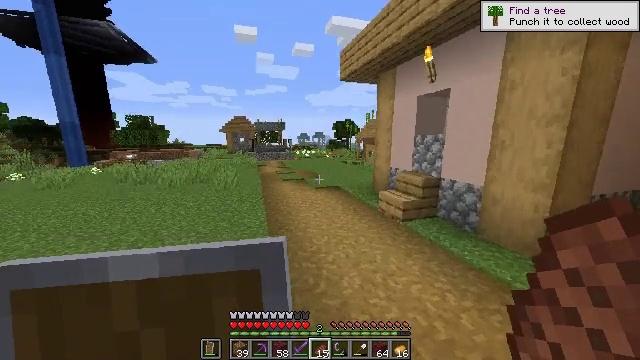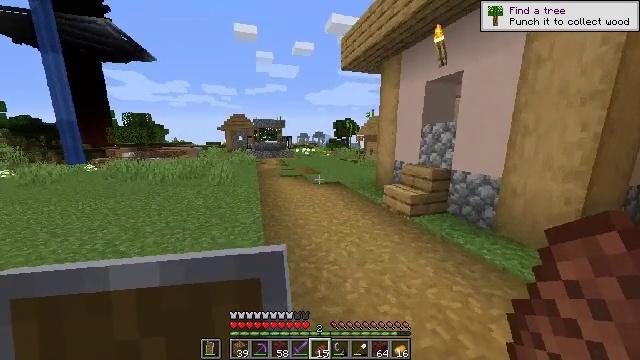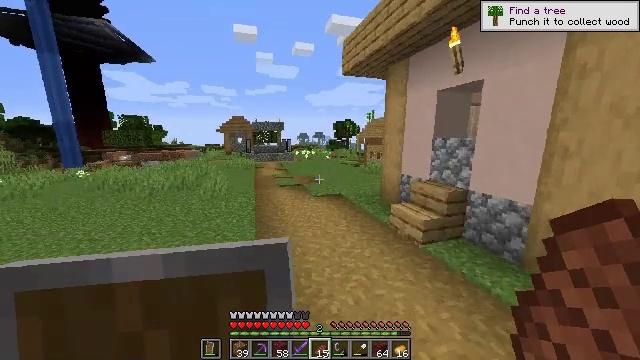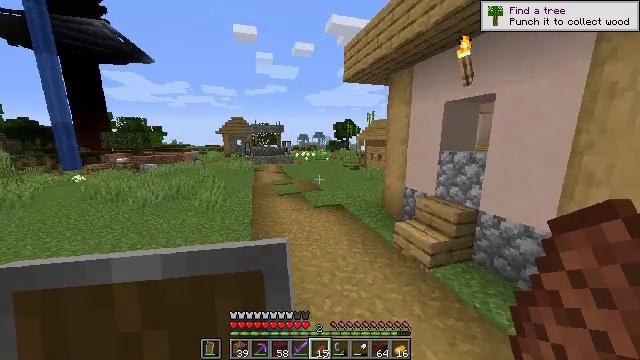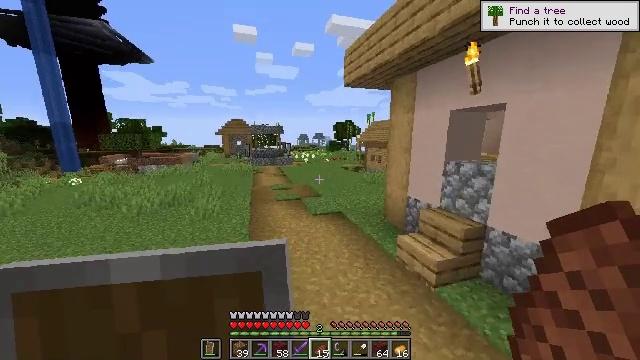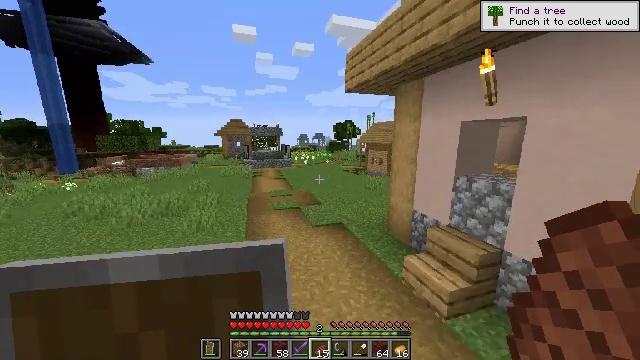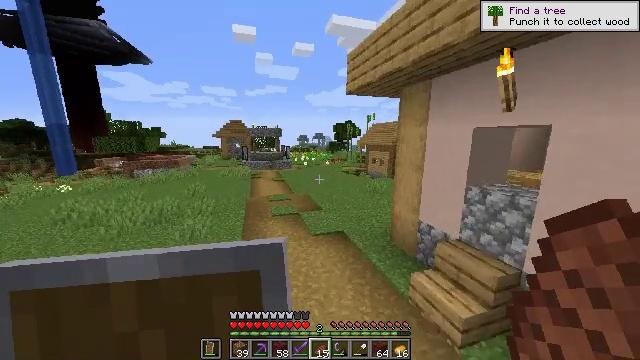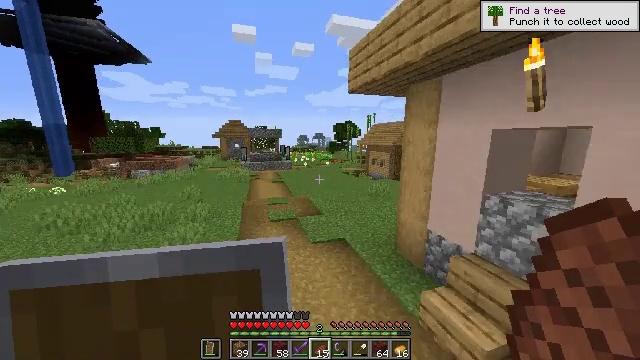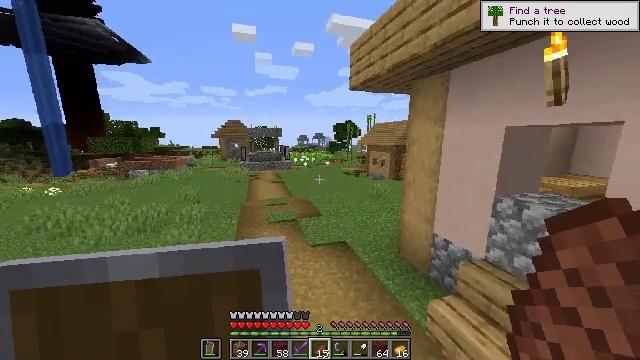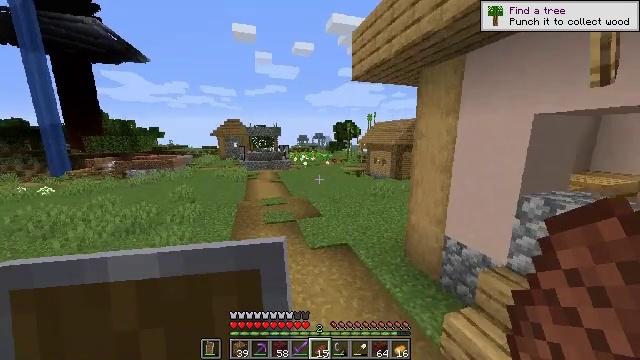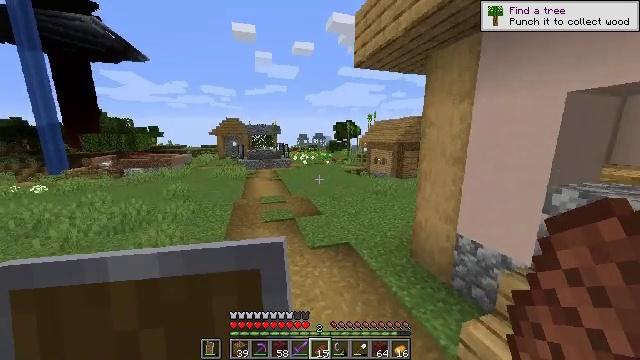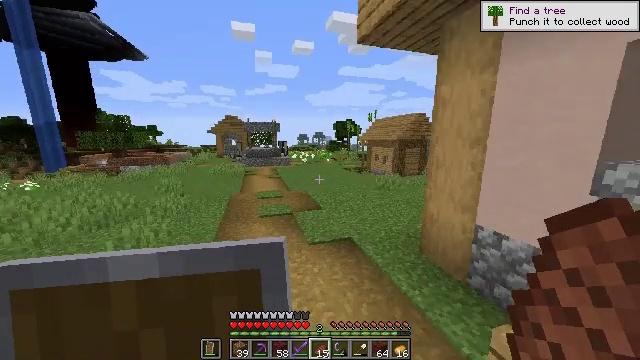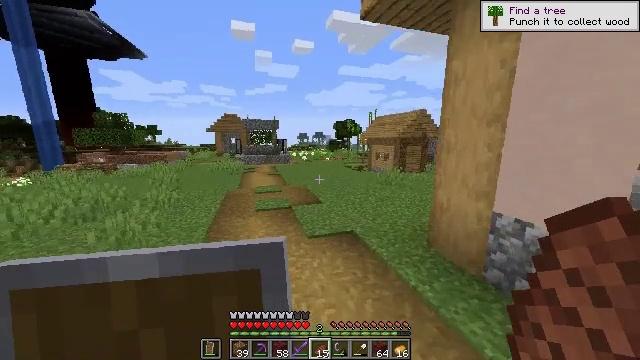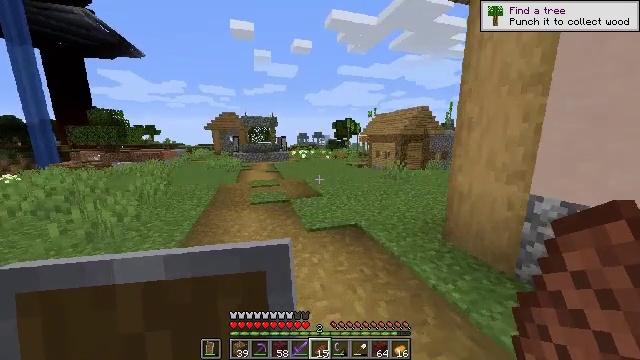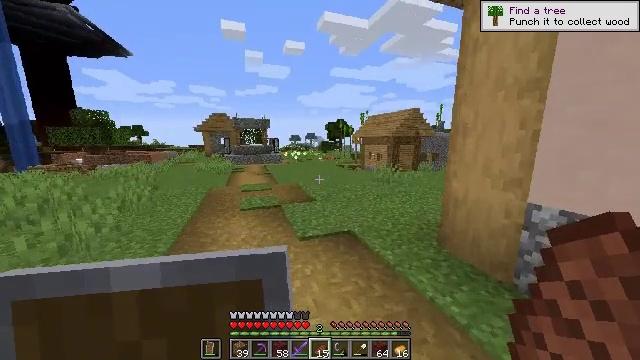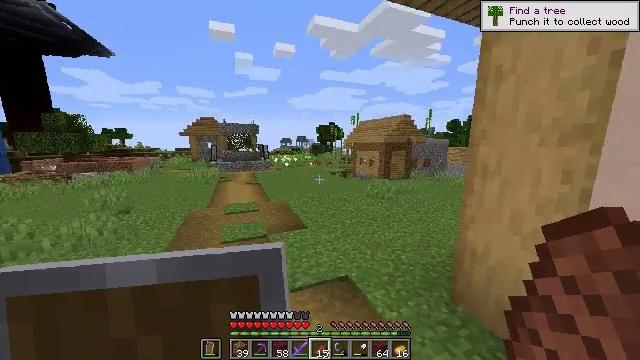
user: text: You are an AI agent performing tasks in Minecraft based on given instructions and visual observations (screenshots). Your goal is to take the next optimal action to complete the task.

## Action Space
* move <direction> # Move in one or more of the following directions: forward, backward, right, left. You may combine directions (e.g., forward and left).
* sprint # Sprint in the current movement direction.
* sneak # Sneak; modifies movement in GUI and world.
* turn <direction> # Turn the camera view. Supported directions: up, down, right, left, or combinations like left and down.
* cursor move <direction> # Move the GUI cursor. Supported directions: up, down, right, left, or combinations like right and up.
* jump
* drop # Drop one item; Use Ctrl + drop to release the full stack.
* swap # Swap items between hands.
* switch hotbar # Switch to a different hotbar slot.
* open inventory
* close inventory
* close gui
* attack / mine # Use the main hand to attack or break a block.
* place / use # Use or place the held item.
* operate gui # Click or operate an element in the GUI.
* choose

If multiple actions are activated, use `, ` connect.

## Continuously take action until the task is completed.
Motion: motion action
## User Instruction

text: Craft gold nugget.
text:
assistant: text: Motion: move forward, jump
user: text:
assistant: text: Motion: move forward, jump
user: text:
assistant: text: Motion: move forward, jump
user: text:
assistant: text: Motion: move forward, jump
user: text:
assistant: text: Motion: move forward, jump
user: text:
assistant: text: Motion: move forward, jump
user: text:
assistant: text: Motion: move forward, jump
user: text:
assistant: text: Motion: move forward, jump
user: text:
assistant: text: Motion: move forward, jump
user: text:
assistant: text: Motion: move forward, jump
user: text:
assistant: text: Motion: move forward, jump
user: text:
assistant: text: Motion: move forward, jump
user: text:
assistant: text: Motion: move forward, jump
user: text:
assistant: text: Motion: move forward, turn right, jump
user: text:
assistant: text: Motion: move forward, turn right, jump
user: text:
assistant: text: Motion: move forward, turn right, jump
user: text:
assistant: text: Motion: move forward, turn right, jump
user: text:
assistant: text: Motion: move forward, turn right, jump
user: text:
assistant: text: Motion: move forward, turn right, jump
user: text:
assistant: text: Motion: move forward, turn right, jump
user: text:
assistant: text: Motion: move forward, turn right, jump
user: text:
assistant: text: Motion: move forward, turn right, jump
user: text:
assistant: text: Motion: move forward, turn right, jump
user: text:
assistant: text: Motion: move forward, turn right, jump
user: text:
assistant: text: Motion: move forward, turn right, jump
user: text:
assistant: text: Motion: move forward, turn right, jump
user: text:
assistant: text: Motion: move forward, jump
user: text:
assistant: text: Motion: move forward, jump
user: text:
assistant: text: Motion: move forward, jump
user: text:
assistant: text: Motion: move forward, turn right, jump